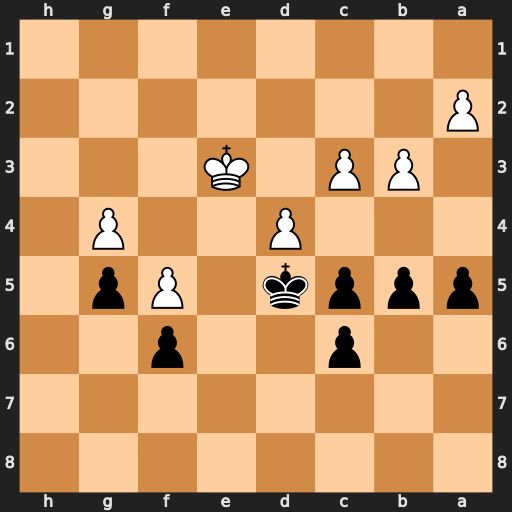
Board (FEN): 8/8/2p2p2/pppk1Pp1/3P2P1/1PP1K3/P7/8
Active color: b
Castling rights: -
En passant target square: -
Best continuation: c4 b4 axb4